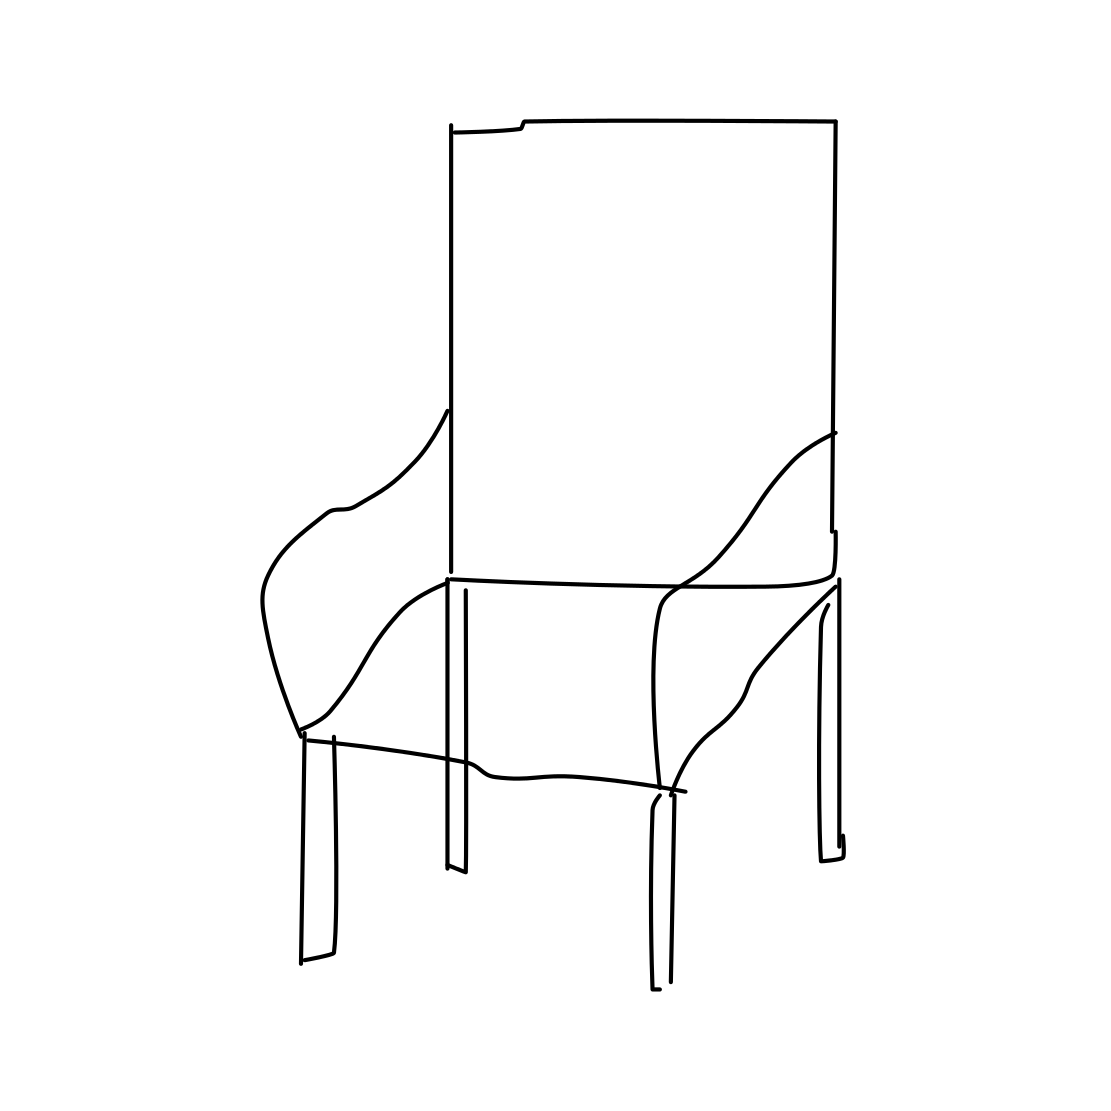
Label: chair